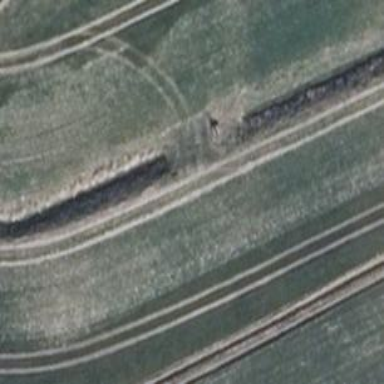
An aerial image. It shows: Culvert tunnel.